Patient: sex M, age 32
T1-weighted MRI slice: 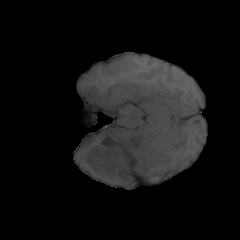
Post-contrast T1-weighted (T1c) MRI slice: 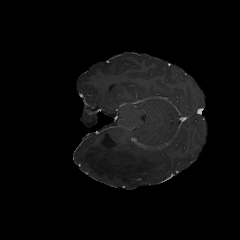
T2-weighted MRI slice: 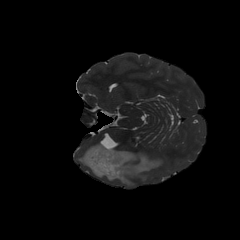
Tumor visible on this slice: yes
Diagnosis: Astrocytoma, IDH-mutant
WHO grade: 2